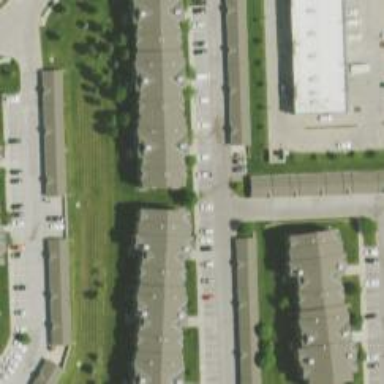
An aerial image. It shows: Living street.